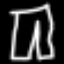
Label: pants